Field crop: maize
Growth stage: 2
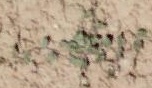
Species: convolvulus